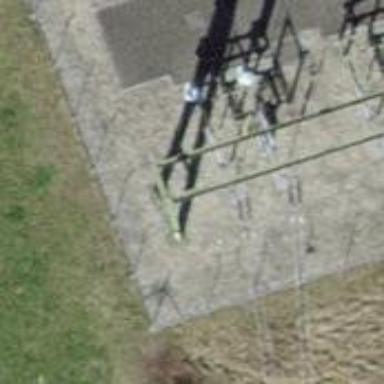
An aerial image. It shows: Insulator used in power systems.